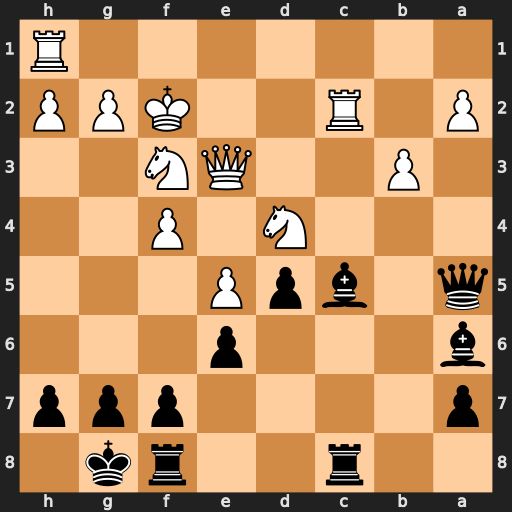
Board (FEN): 2r2rk1/p4ppp/b3p3/q1bpP3/3N1P2/1P2QN2/P1R2KPP/7R
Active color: b
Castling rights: -
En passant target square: -
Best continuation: Bxd4 Nxd4 Rxc2+